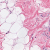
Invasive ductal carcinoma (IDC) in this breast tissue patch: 0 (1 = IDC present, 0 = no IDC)